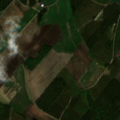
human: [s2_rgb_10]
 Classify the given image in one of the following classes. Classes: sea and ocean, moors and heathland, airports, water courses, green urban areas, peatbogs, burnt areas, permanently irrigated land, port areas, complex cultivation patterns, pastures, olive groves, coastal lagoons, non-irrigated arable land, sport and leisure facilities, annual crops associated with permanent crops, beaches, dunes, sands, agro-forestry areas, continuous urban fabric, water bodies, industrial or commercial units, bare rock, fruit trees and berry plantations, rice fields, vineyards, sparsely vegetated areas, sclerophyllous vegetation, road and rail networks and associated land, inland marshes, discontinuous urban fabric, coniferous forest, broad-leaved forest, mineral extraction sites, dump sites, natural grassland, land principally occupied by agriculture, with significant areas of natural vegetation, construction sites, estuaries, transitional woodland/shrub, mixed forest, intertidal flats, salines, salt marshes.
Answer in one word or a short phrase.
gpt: non-irrigated arable land, coniferous forest